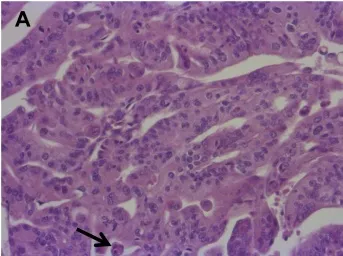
Hematoxylin-eosin staining and immunohistochemistry with Cytokeratin 7. . (A) Hematoxylin-eosin staining in a higher magnification reveals atypical tumors cells with high-grade dysplasia and a high proliferation rate (arrow). (Original magnification, x 100).
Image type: pathology (h&e)